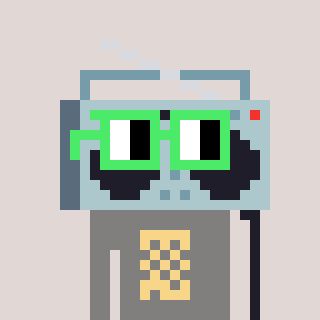
a pixel art character with square light green glasses, a boombox-shaped head and a bluegrey-colored body on a warm background